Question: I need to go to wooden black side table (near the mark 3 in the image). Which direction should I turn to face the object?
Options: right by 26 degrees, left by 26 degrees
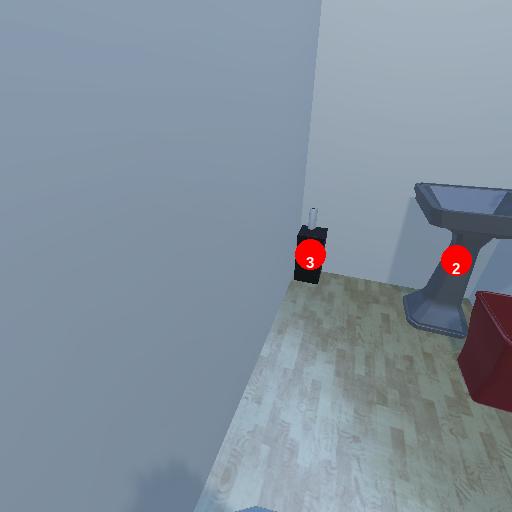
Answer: right by 26 degrees